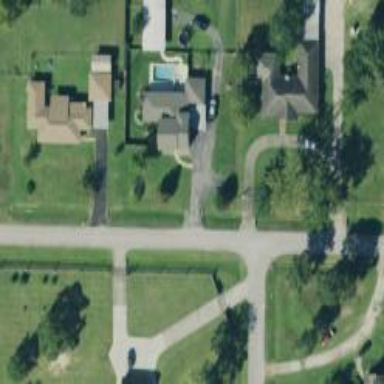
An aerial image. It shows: Driveway.